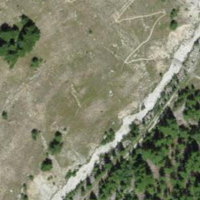
EUNIS habitat code: 26
Species observed at this site:
Pinguicula leptoceras